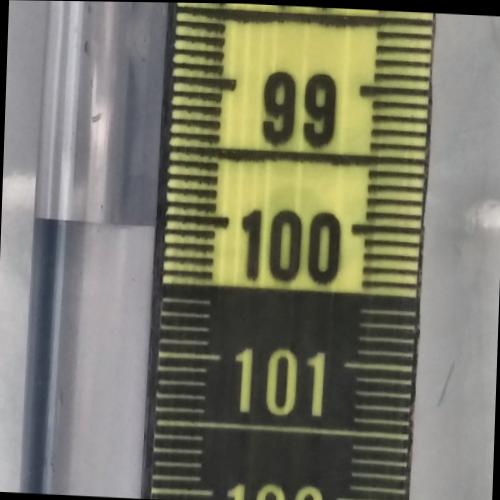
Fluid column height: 13.9 cm